Question: In my PHP project I'm using 3 comboboxes to select Year, month and date. But I can't format that 3 values to save as a date in database in 2013-10-01 type. Given below is my code to select date.
'''
<p>
<label class="floated" for="dtb_yr"><b>Date of Birth :</b></label>
<select name="dtb_yr">
<option value="2013" />2013
<option value="2014" />2014
<option value="2015" />2015
<option value="2016" />2016
<option value="2017" />2017
<option value="2018" />2018
<option value="2019" />2019
<option value="2020" />2020
<option value="2021" />2021
<option value="2022" />2022
</select>
<select name="dtb_mon">
<option value="january" />January
<option value="february" />February
<option value="March" />March
<option value="Apirl" />Apirl
<option value="May" />May
<option value="June" />June
<option value="July" />July
<option value="August" />August
<option value="September" />September
<option value="October" />October
<option value="November" />November
<option value="December" />December
</select>
<select name="dtb_day">
<option value="01" />01
<option value="02" />02
<option value="03" />03
<option value="04" />04
<option value="05" />05
<option value="06" />06
<option value="07" />07
<option value="08" />08
<option value="09" />09
<option value="10" />10
<option value="11" />11
<option value="12" />12
<option value="13" />13
<option value="14" />14
<option value="15" />15
<option value="16" />16
<option value="17" />17
<option value="18" />18
<option value="19" />19
<option value="20" />20
<option value="21" />21
<option value="22" />22
<option value="23" />23
<option value="24" />24
<option value="25" />25
<option value="26" />26
<option value="27" />27
<option value="28" />28
<option value="29" />29
<option value="30" />30
<option value="31" />31
</select>
<br class="clear"/>
</p>
'''
Is there any way to select date and save date in more accuracy way, like given below textfeild?
'''
<p>
<label class="floated" for="model_no"><b>Model no :</b></label>
<input type="text" name="model_no" id="model_no" placeholder="Enter Modle No" />
<br class="clear" />
</p>
'''
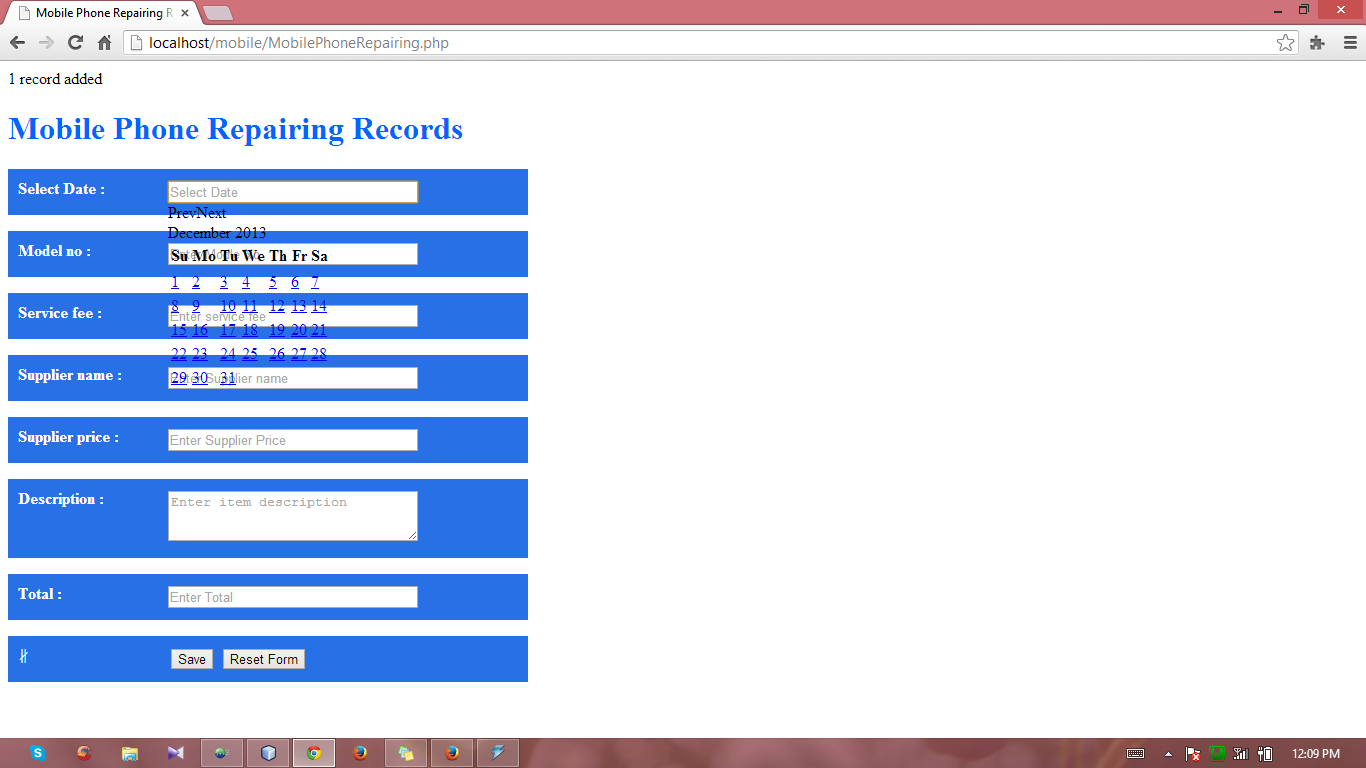
Answer: You can use Jquery Date picker that you only need to select date and it can be save in specified format in database.
Add this code in head of your HTML document.
'''
<link rel="stylesheet" href="http://code.jquery.com/ui/1.10.3/themes/smoothness/jquery-ui.css">
<script src="http://code.jquery.com/jquery-1.9.1.js"></script>
<script src="http://code.jquery.com/ui/1.10.3/jquery-ui.js"></script>
<script>
$(function() {
$( "#dtb_yr" ).datepicker({ dateFormat: 'yy-mm-dd' });
});
</script>
'''
Add this in your form
in HTML:
'''
<input type="text" name="dtb_yr" id="dtb_yr" placeholder="Select Date" />
'''
Add this code in PHP file
In PHP:
'''
$dtb_yr = $_POST['dtb_yr'];
'''